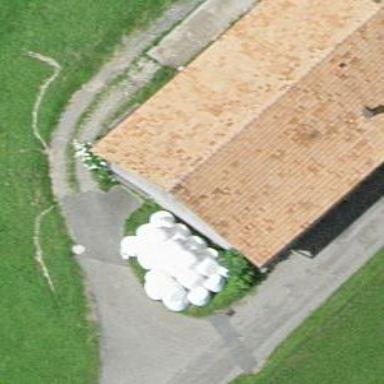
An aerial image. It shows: Farm auxiliary building with gabled roof.